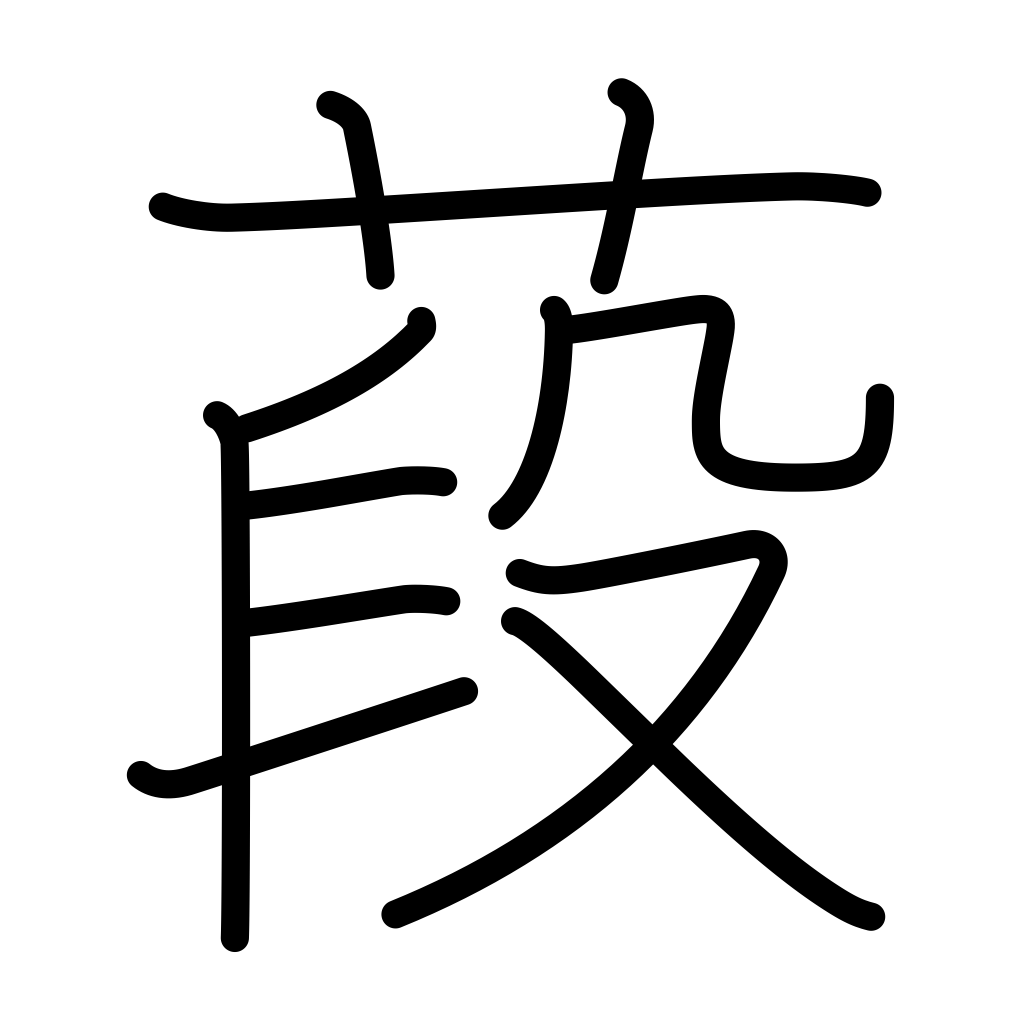
Meaning: rose of Sharon, althea